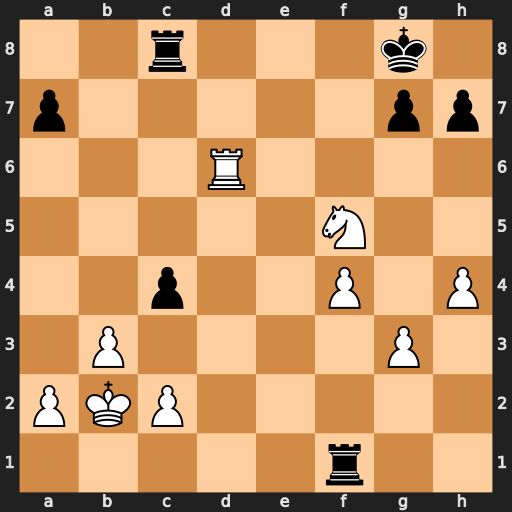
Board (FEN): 2r3k1/p5pp/3R4/5N2/2p2P1P/1P4P1/PKP5/5r2
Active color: w
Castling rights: -
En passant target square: -
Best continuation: Ne7+ Kf7 Nxc8